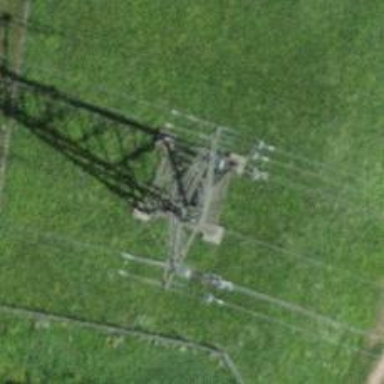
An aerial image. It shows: Power line in the image.